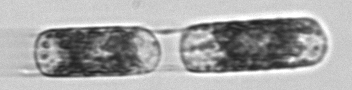
Label: Hemiaulus